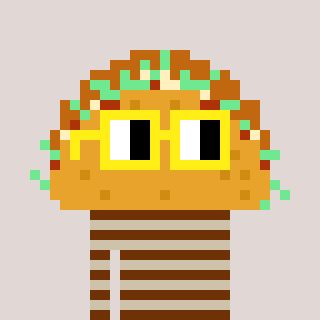
a pixel art character with square yellow glasses, a taco-shaped head and a bege-colored body on a warm background